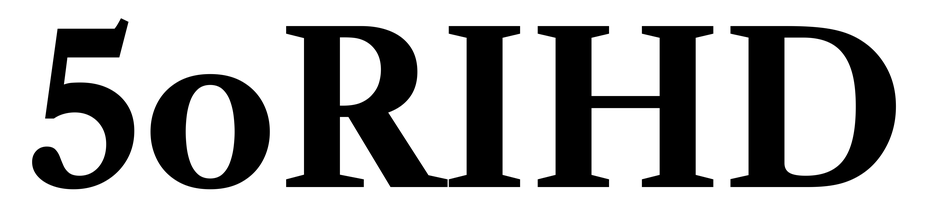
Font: LibreCaslonText_Bold